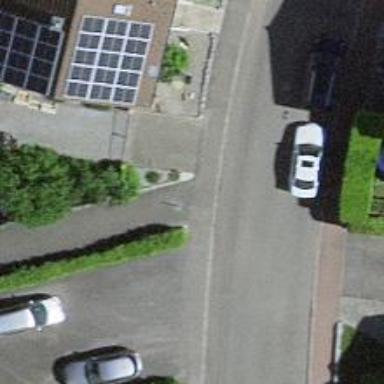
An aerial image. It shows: Bollard barrier.